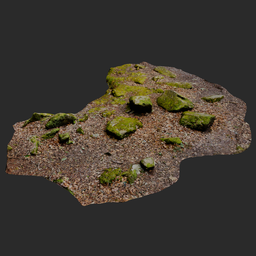
Label: nature